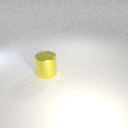
large yellow metal cylinder